Question: I have the following problem:
I have 3 tables:

If you want to create a document, there are two options:
1. You can create a Document from scratch. The program will create a record in the Config table with default configuration. In this case 1 Config record belongs to exactly 1 Document record
2. You can create a Document from a DocumentTemplate DocumentTemplate allows you to pre-define Document configurations where you can base Documents on. The program will link the new record in the Document table to the same configuration record as the DocumentTemplate configuration record. 1 Config record belongs to exactly 1 DocumentTemplate record and belongs to 0..* Document records
If you have never created a template, the table 'DocumentTemplate' will not exist in the database.
Now I want to select the following columns:
1. Config.config_data
2. Document.document_name OR DocumentTemplate.template_name If config is created by a template I want DocumentTemplate.template_name Else I want Document.document_name
I have written the following query:
'''
SELECT
-- //Name must be name of Document or name of DocumentTemplate
CASE
WHEN [c].[config_from_template] = 0
THEN -- //Get Document name
(SELECT [d].[document_name]
FROM [Document] [d]
WHERE [d].[document_config_id] = [c].[config_id])
WHEN [c].[config_from_template] = 1
AND OBJECT_ID ('[DocumentTemplate]','U') IS NOT NULL
THEN -- //Get template name
(SELECT [t].[template_name]
FROM [DocumentTemplate] [t]
WHERE [t].[template_config_id] = [c].[config_id])
END as 'Name',
configNode.value('@Key', 'nvarchar(128)') as 'ConfigKey', -- //Key from xml @Key
configNode.value('@Value', 'nvarchar(128)') as 'ConfigValue' -- //Value from xml @Value
FROM [Config] [c]
-- //Create one record for each config option
CROSS APPLY [Config].[config_data].nodes('//ConfigOptions') as ConfigNodes(configNode)
'''
This query will throw a syntax error if DocumentTemplate does not exist.
> Msg 208, Level 16, State 1, Line 1
Invalid object name 'DocumentTemplate'.
thanks in advance
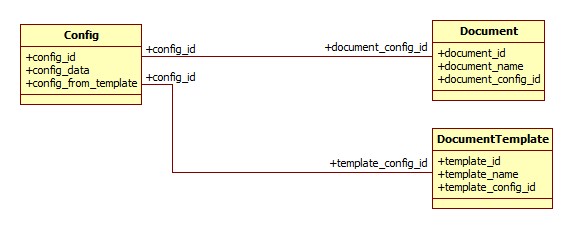
Answer: I guess this is because the engine always checks the validity of your code, regardless whether it will be executed or not.
Maybe you can work around this check be executing the subquery like this:
'''
EXEC ('SELECT [t].[template_name]
FROM [DocumentTemplate] [t]
WHERE [t].[template_config_id] = ' + CAST([c].[config_id] AS VARCHAR(10)')
'''
I did not check whether this works and may even have a typo in it. But it should serve as a point to start from...